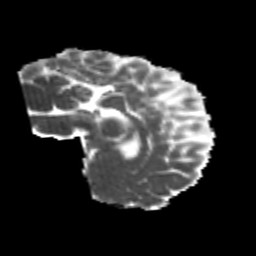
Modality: MD
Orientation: sagittal
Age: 26
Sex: male
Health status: healthy
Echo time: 0.074 s